Field crop: maize
Growth stage: 2
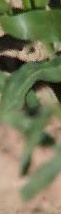
Species: maize